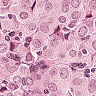
Metastatic tissue present: yes